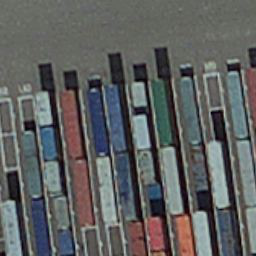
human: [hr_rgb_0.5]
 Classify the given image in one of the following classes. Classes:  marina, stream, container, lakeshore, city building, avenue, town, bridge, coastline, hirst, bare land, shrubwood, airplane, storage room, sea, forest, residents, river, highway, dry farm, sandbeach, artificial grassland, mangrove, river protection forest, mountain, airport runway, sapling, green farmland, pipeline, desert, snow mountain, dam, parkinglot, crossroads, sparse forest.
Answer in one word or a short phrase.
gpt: container